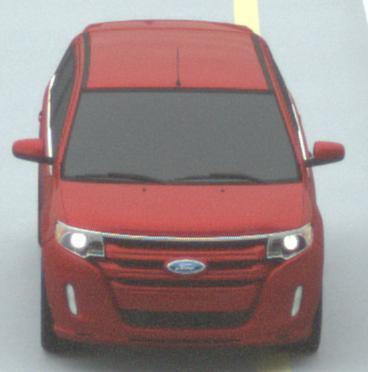
Make: Ford
Model: Edge
Detailed model: Gen. 1 Facelift
Model produced from: 2010
Model produced until: 2015
Doors: 5
Color: red
Road condition: dry road
Daytime: morning or afternoon
Contrast: low contrast